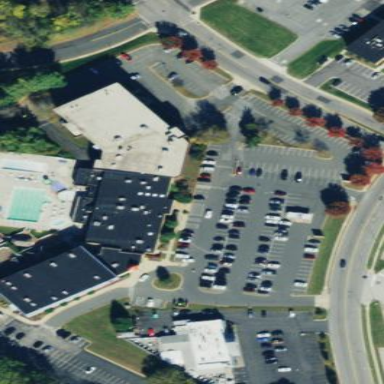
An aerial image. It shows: Fitness center building.